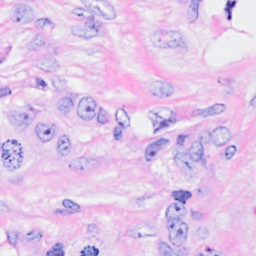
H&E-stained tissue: Breast